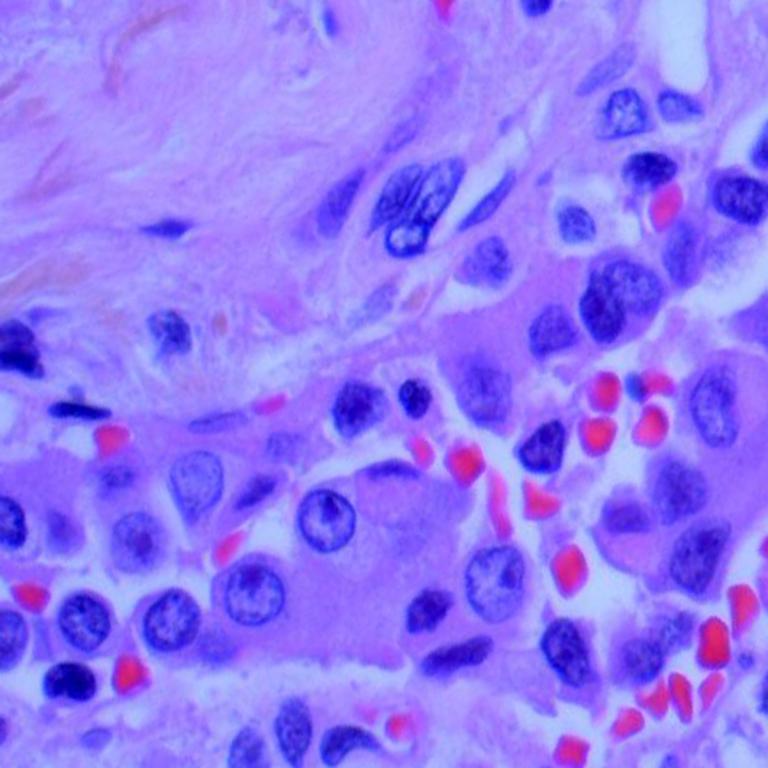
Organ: lung
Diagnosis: adenocarcinomas